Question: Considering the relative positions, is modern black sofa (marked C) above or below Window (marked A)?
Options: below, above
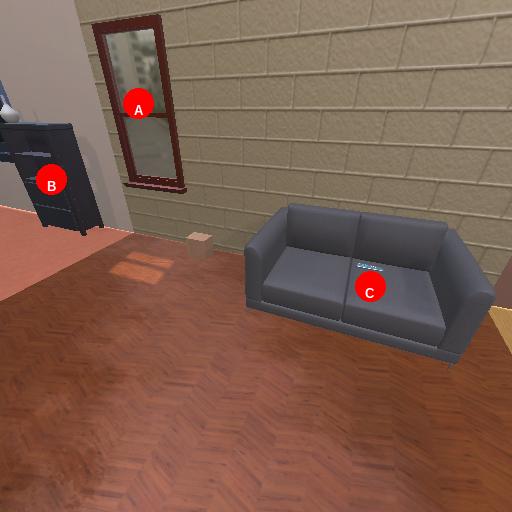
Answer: below